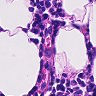
Metastatic tissue present: no